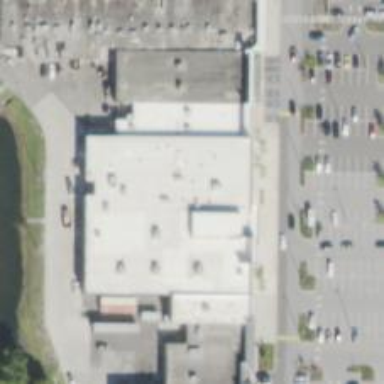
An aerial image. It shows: Fitness centre on leisure land.